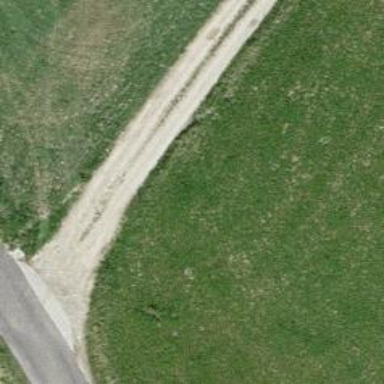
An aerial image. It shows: Gravel track with grade 2 tracktype.